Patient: sex F, age 71
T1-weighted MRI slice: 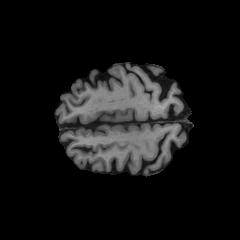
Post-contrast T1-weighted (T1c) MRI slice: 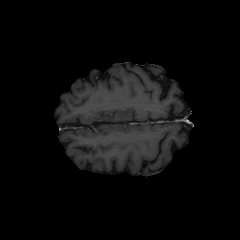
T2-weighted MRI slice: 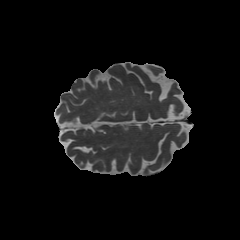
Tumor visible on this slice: no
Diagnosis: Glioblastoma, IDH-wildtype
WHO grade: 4